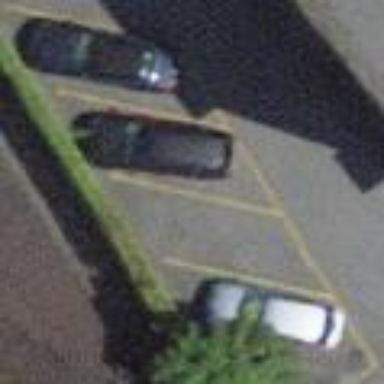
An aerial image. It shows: Parking area with surface.